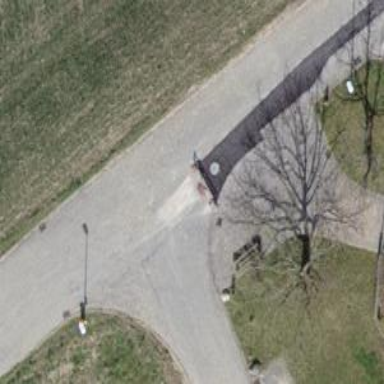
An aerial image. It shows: Bench for seating.